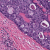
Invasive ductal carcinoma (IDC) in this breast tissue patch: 0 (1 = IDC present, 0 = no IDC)